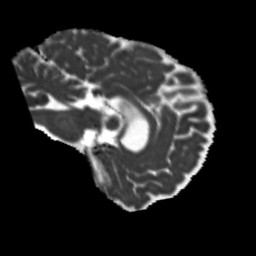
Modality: MD
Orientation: sagittal
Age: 60
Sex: female
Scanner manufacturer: siemens
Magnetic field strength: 3 T
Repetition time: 5.25 s
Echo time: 0.08 s